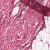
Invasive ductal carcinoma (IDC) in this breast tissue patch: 0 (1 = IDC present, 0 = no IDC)